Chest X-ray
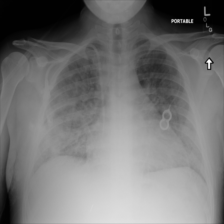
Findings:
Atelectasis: negative
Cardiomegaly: negative
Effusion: negative
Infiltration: positive
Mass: negative
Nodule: negative
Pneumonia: negative
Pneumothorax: negative
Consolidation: negative
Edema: positive
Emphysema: negative
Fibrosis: negative
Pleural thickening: negative
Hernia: negative